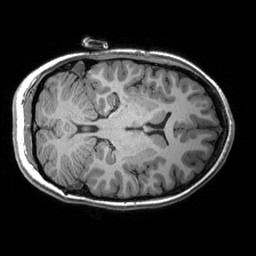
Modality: T1w
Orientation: axial
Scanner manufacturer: siemens
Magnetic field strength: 3 T
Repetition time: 2.53 s
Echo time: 0.00299 s